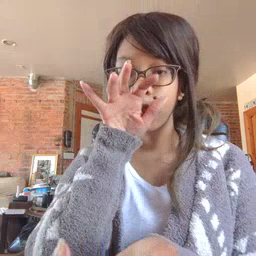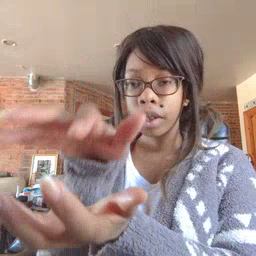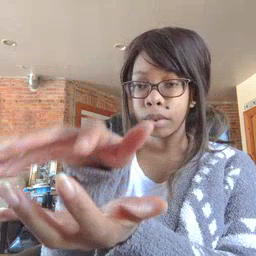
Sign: alligator